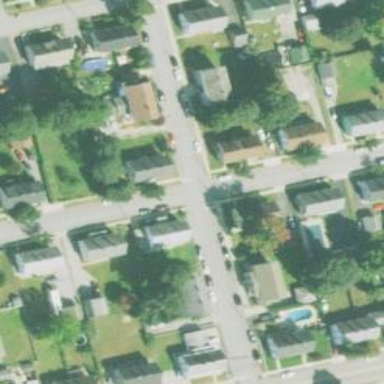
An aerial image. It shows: Residential driveway.